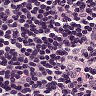
Metastatic tissue present: no